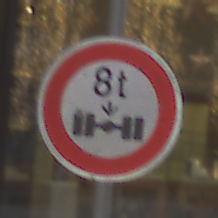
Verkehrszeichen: TatsaechlicheAchslast
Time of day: Midday
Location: Outdoor (Urban)
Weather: Overcast
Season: NotSpecified
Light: Natural